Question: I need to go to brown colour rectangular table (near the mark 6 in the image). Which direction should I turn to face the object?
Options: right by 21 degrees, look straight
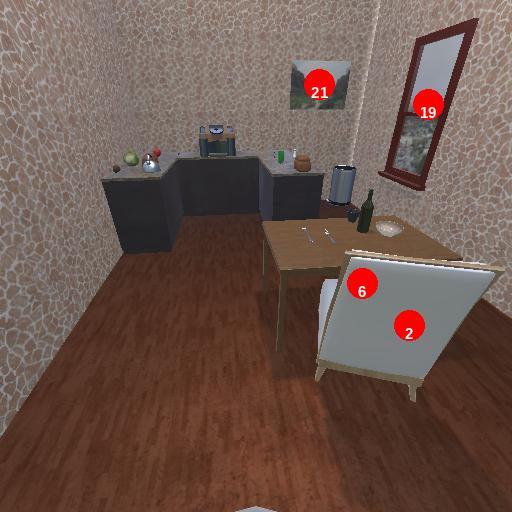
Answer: right by 21 degrees